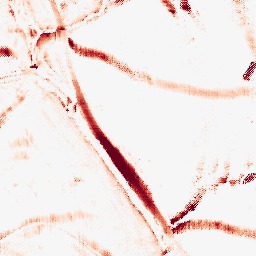
Category: morphological
Decomposition family: morphological_square
Decomposition parameters: operation: opening
size: 15
Upsampling method: regularized
Upsampling parameters: scale: 4
lambda_reg: 0.1
Upsampling scale: 4